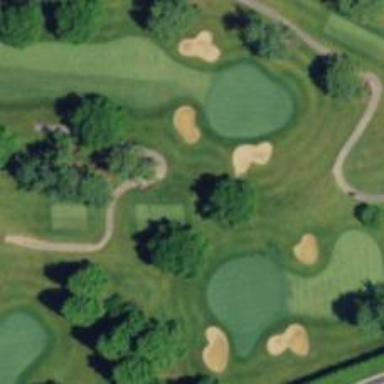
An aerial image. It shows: Pathway for golfing.